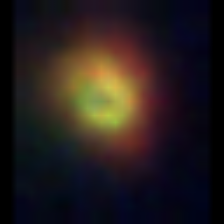
Taxon: NanoPlankton
Group: Other